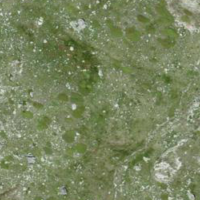
EUNIS habitat code: 26
Species observed at this site:
Empetrum nigrum